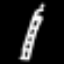
Label: pencil